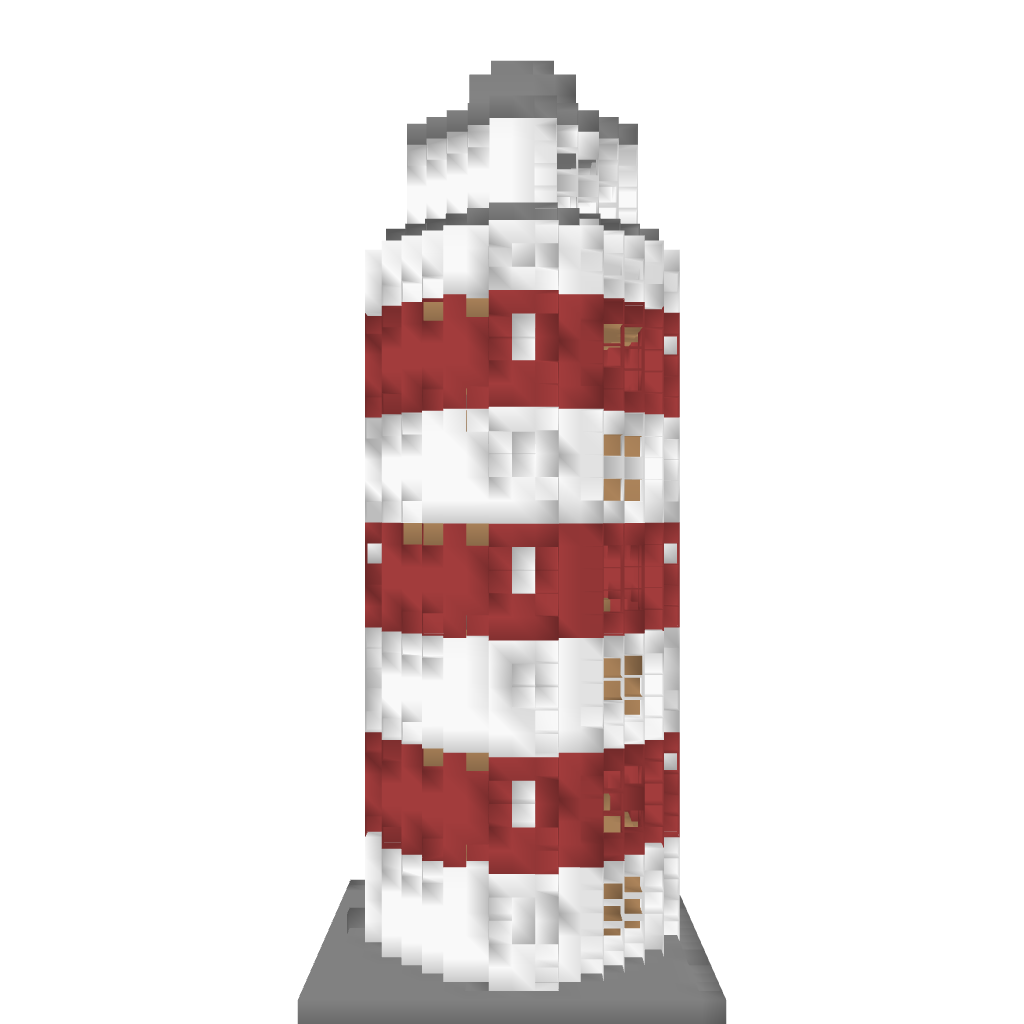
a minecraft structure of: small lighthouse high quality